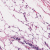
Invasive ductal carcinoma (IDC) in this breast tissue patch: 1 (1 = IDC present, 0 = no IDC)